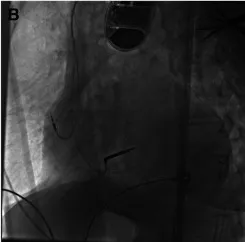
LAO view.
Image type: radiology (x_ray)